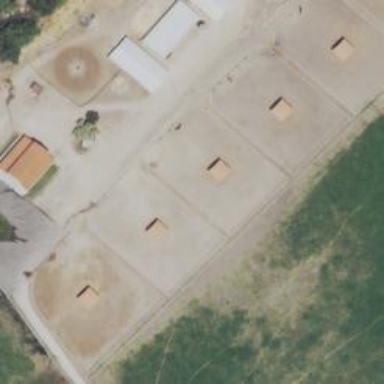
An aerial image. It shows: Paddock enclosed by fence used for animal keeping.